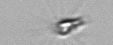
Label: Calciopappus